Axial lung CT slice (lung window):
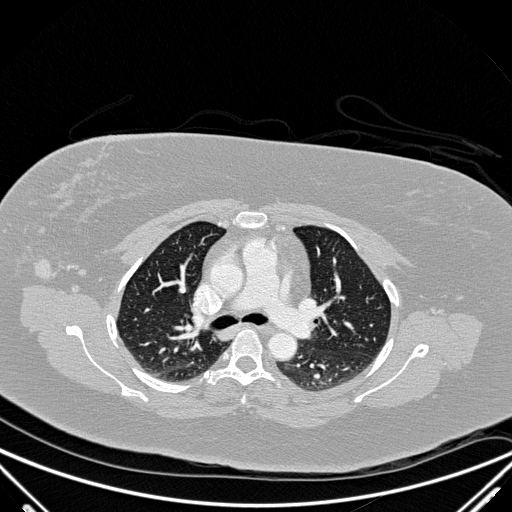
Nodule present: no